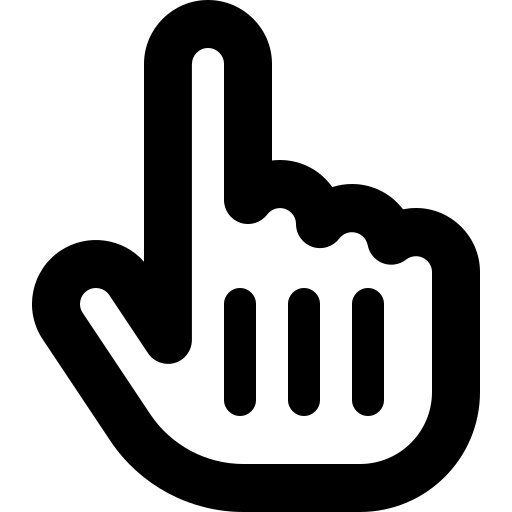
Tags: icon, FontAwesome, fa-icon, outline, hand, pointer